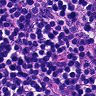
Metastatic tissue present: no